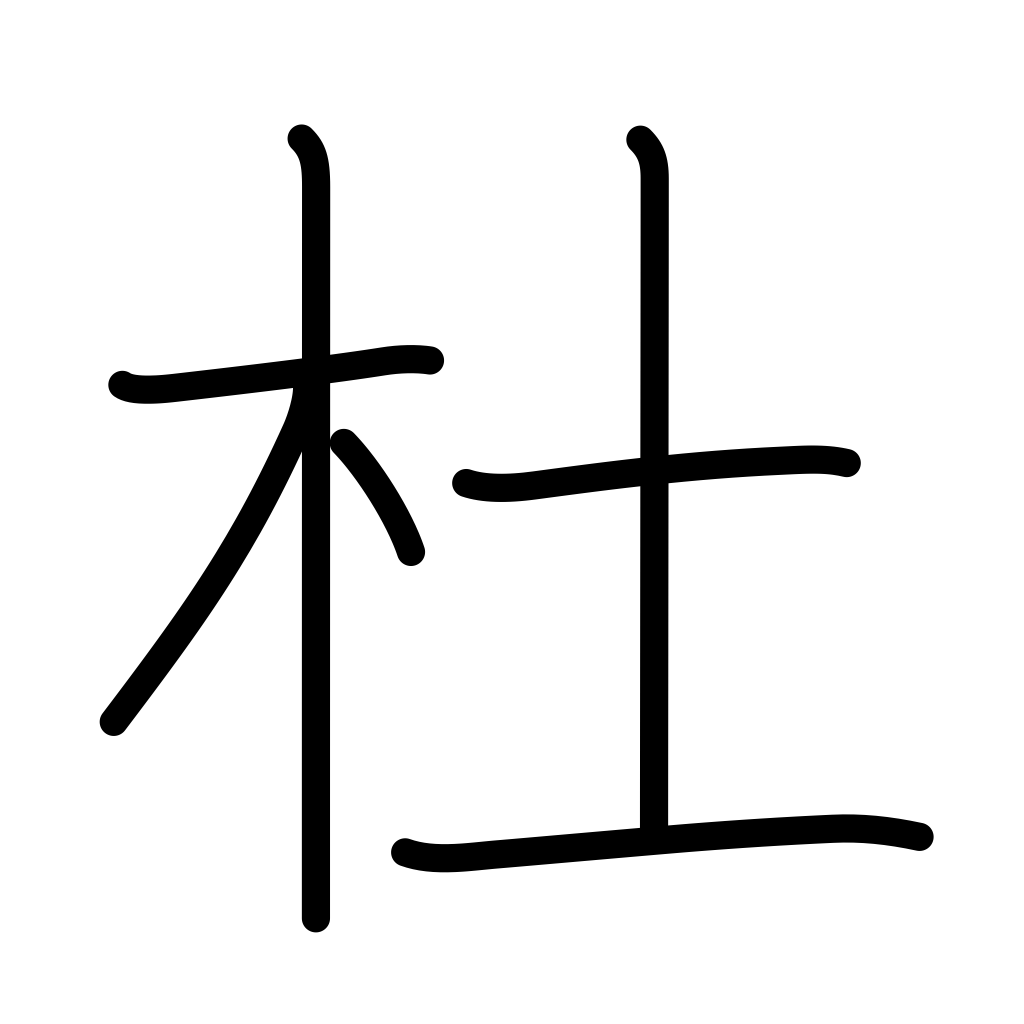
Meaning: woods, grove